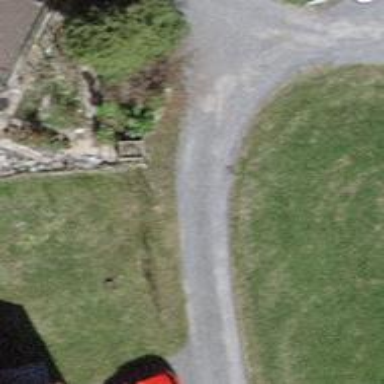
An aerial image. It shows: Gravel driveway used as service road.